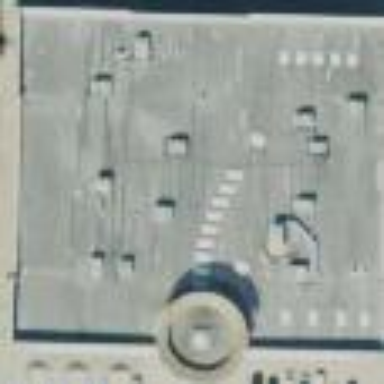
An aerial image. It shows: Building that houses fitness center.